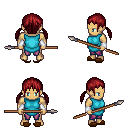
a pixel art fantasy rpg character, male body template, human, tanned skin, teal tunic, magenta pants, brunette twin-tailed hairstyle, white cloth bracers, brown slippers, spear, four views (front, back, left, right), 2x2 character sprite sheet, small pixel art, hard edges, no anti-aliasing